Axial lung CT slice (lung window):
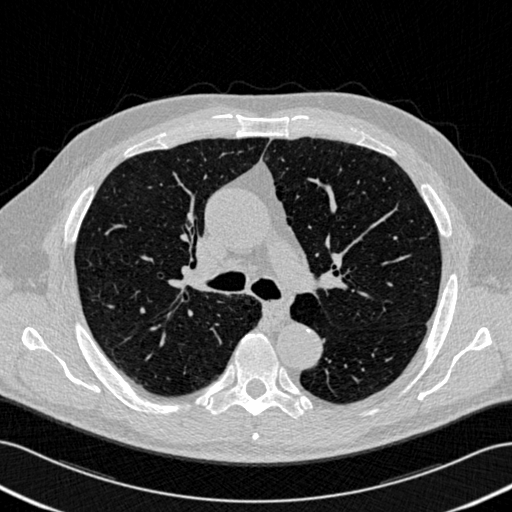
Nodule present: no